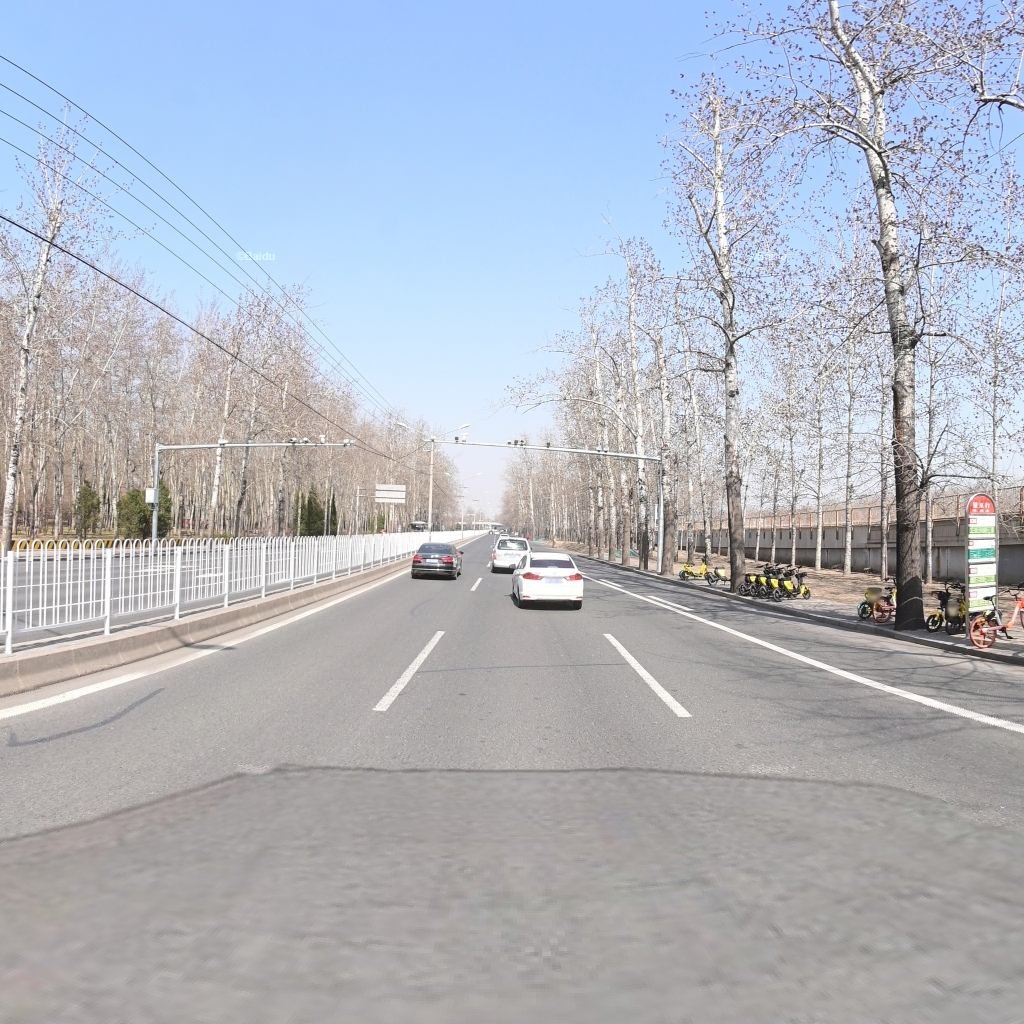
Region: Chaoyang
Road damage annotations: longitudinal patch, transverse patch, longitudinal patch